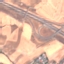
Land use / land cover class: Highway